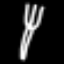
Label: fork